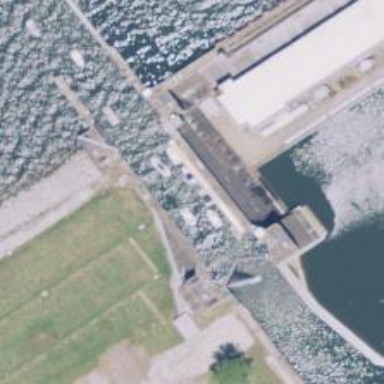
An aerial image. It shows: Lock gate on waterway.